Aerial crown-view tile of a tropical tree (Barro Colorado Island, Panama), acquired 20241216:
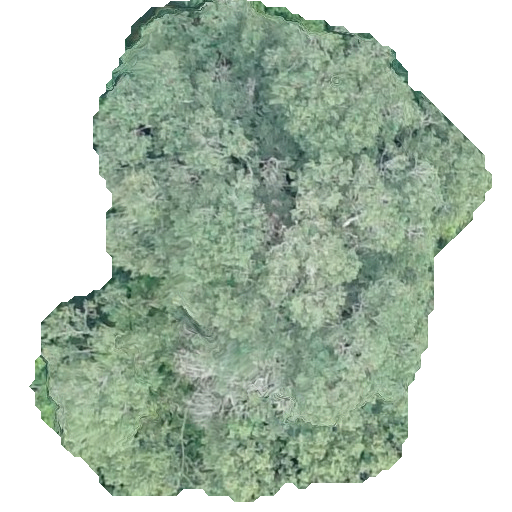
Species: Calophyllum longifolium
GBIF accepted scientific name: Calophyllum longifolium
Crown area: 235.035 m²